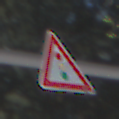
Verkehrszeichen: Lichtzeichenanlage
Umgebung: Outdoor, Special
Tageszeit: MorningAfternoon
Wetter: Clear
Licht: Natural
Jahreszeit: Winter
Kontrast: HighContrast